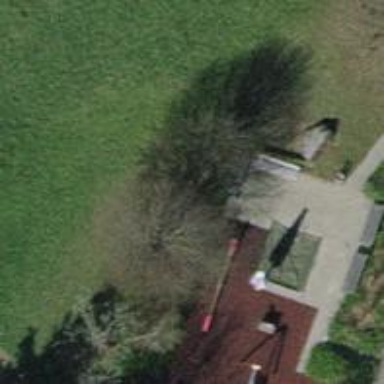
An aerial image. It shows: Bench for seating.